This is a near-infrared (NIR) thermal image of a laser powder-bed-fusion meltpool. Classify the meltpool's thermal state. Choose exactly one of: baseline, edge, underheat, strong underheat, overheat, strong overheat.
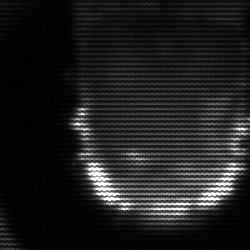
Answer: baseline